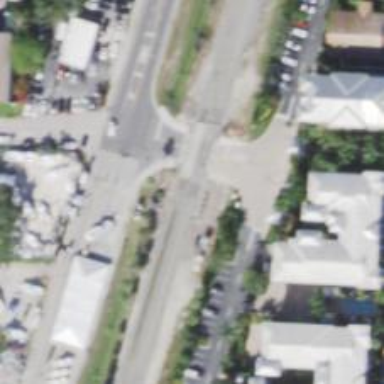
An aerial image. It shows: Railway signal.